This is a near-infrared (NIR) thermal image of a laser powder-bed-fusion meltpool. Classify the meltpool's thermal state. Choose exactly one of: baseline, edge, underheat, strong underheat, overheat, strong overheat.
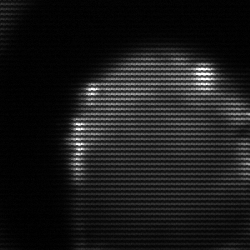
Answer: edge